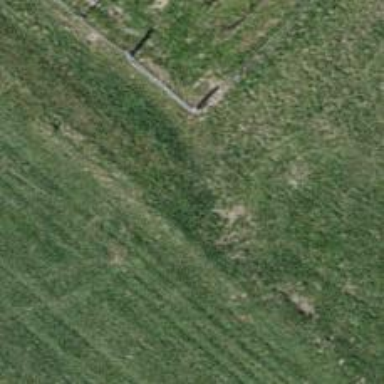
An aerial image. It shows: Grass track road with grade 5 tracktype.